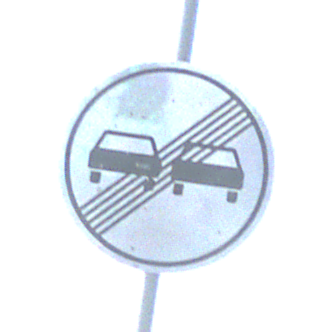
Verkehrszeichen: EndeUeberholverbot
Umgebung: Outdoor, RoadRail
Tageszeit: SunriseSunset
Wetter: PartlyCloudy
Licht: Natural
Jahreszeit: NotSpecified
Kontrast: LowContrast